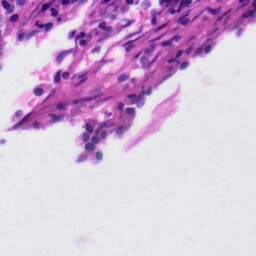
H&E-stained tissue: Tonsil